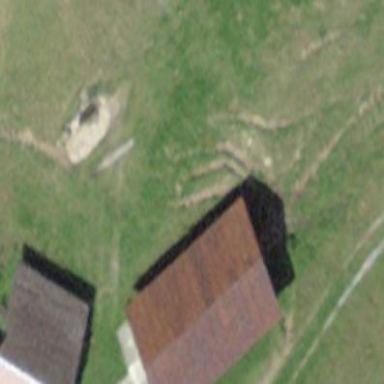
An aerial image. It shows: Cabin.